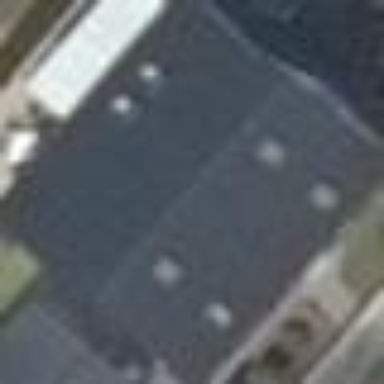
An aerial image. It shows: Building with gabled roof colored black.